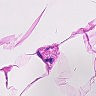
Metastatic tissue present: no